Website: macys
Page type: delivery-shipping
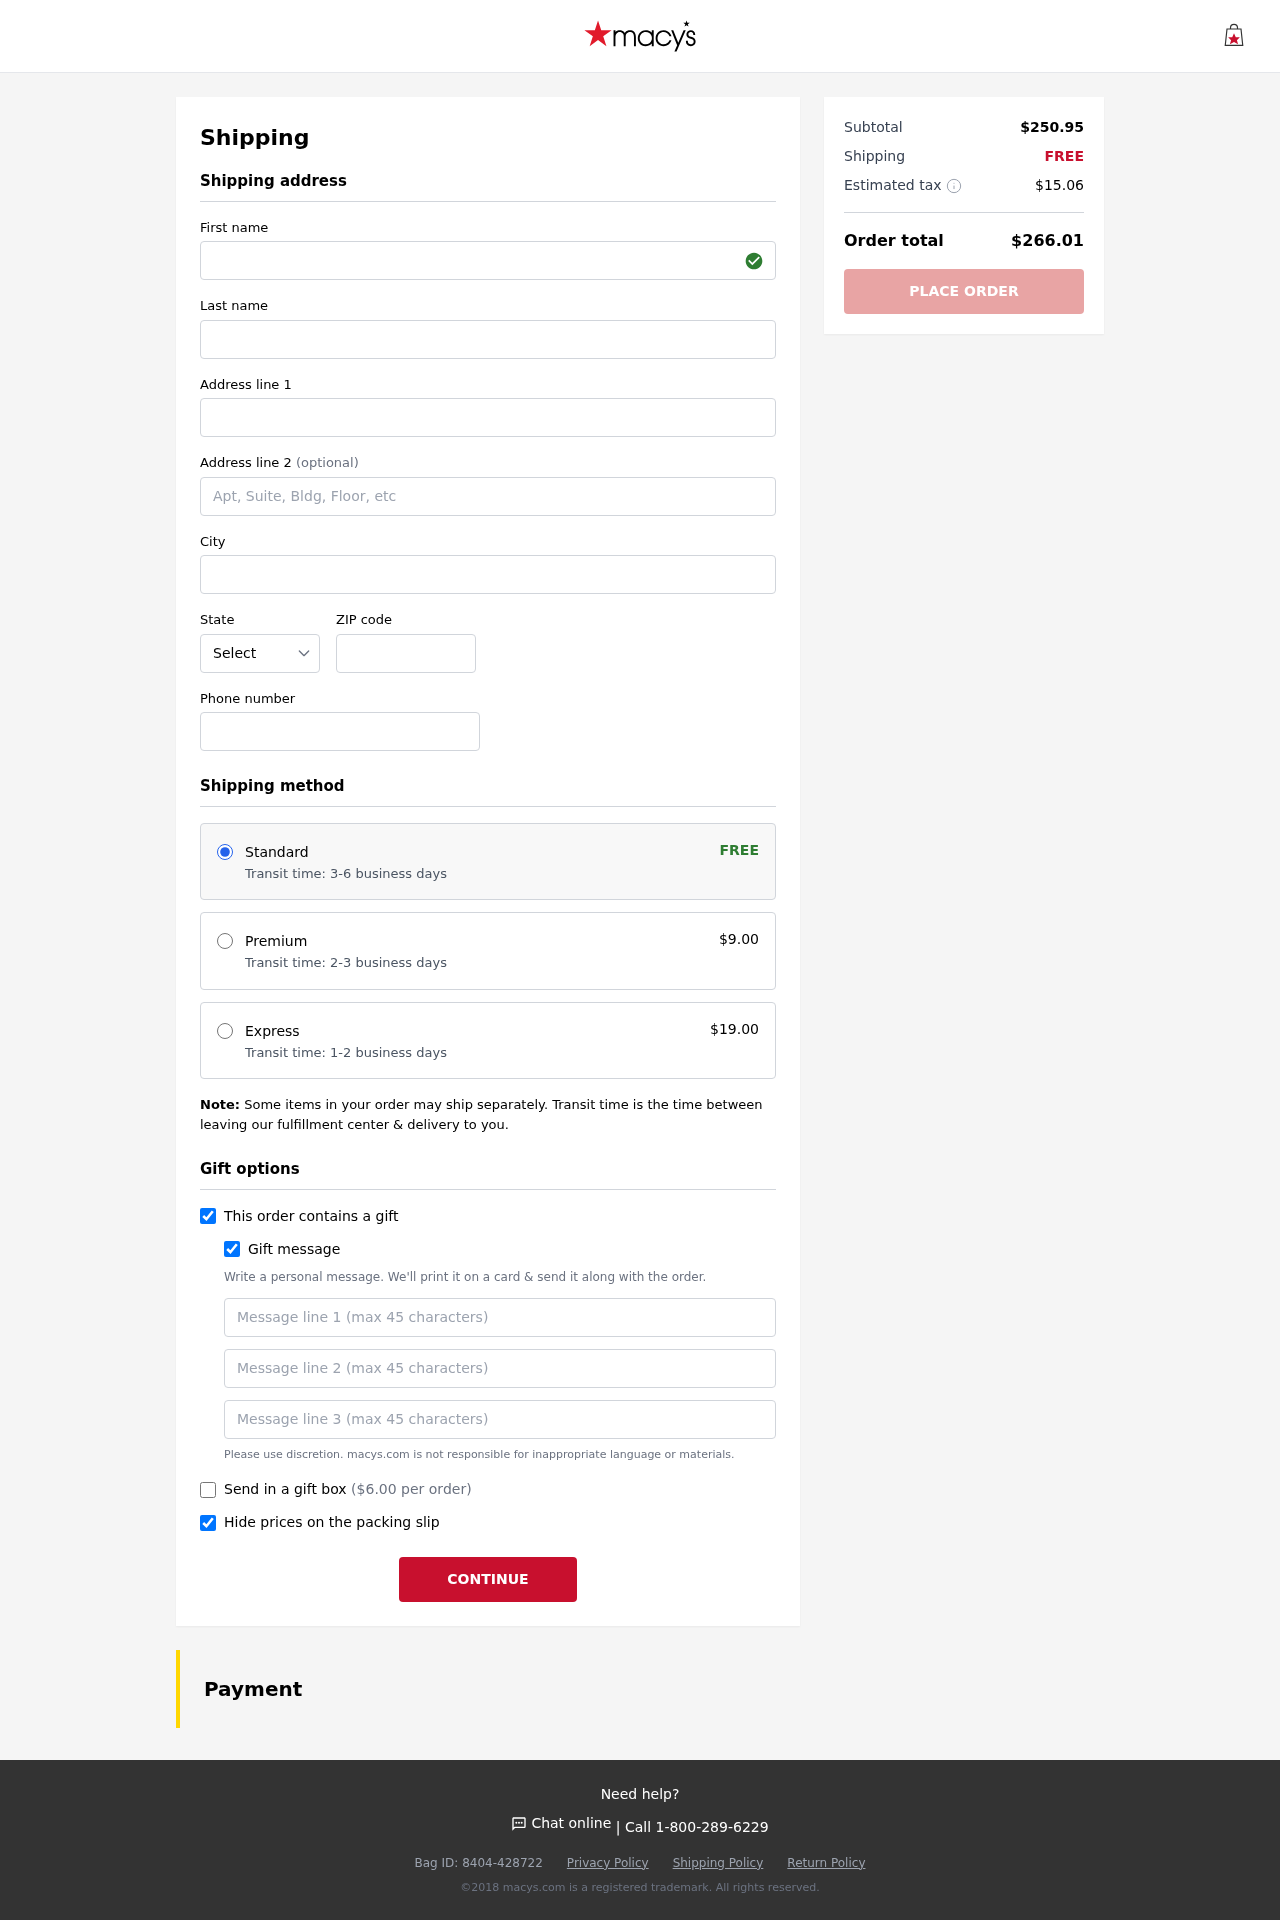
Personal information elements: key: PII_STATE_ABBR
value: SD
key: PII_FIRSTNAME
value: Charles
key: PII_LASTNAME
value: Murphy
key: PII_STREET
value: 3096 Kimberly Avenue Apt. 021
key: PII_CITY
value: Martinezhaven
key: PII_POSTCODE
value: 83702
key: PII_PHONE
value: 7843373821
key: PII_GIFT_MESSAGE
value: Happy birthday, Karen! I couldn’t resist grabbing these gorgeous earrings for you—they remind me of your vibrant spirit. I hope they bring a touch of sparkle to your special day!  Charles
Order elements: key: ORDER_SHIPPING_STANDARD
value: Transit time: 3-6 business days
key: ORDER_SHIPPING_COST
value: FREE
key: ORDER_SHIPPING_PREMIUM
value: Transit time: 2-3 business days
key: ORDER_SHIPPING_PREMIUM_PRICE
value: $9.00
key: ORDER_SHIPPING_EXPRESS
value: Transit time: 1-2 business days
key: ORDER_SHIPPING_EXPRESS_PRICE
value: $19.00
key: ORDER_GIFT_BOX_PRICE
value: ($6.00 per order)
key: ORDER_SUBTOTAL
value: $250.95
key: ORDER_SHIPPING_COST2
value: FREE
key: ORDER_TAX
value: $15.06
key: ORDER_TOTAL
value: $266.01